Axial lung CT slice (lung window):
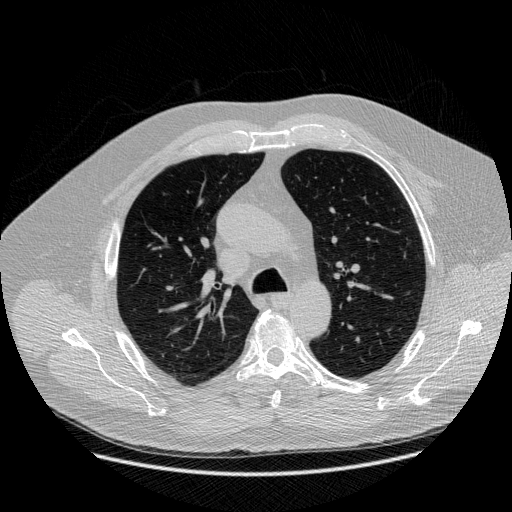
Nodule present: no